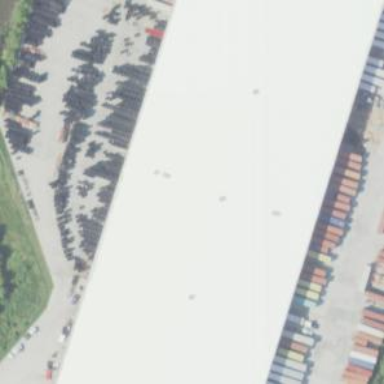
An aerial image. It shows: Warehouse.